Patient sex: M
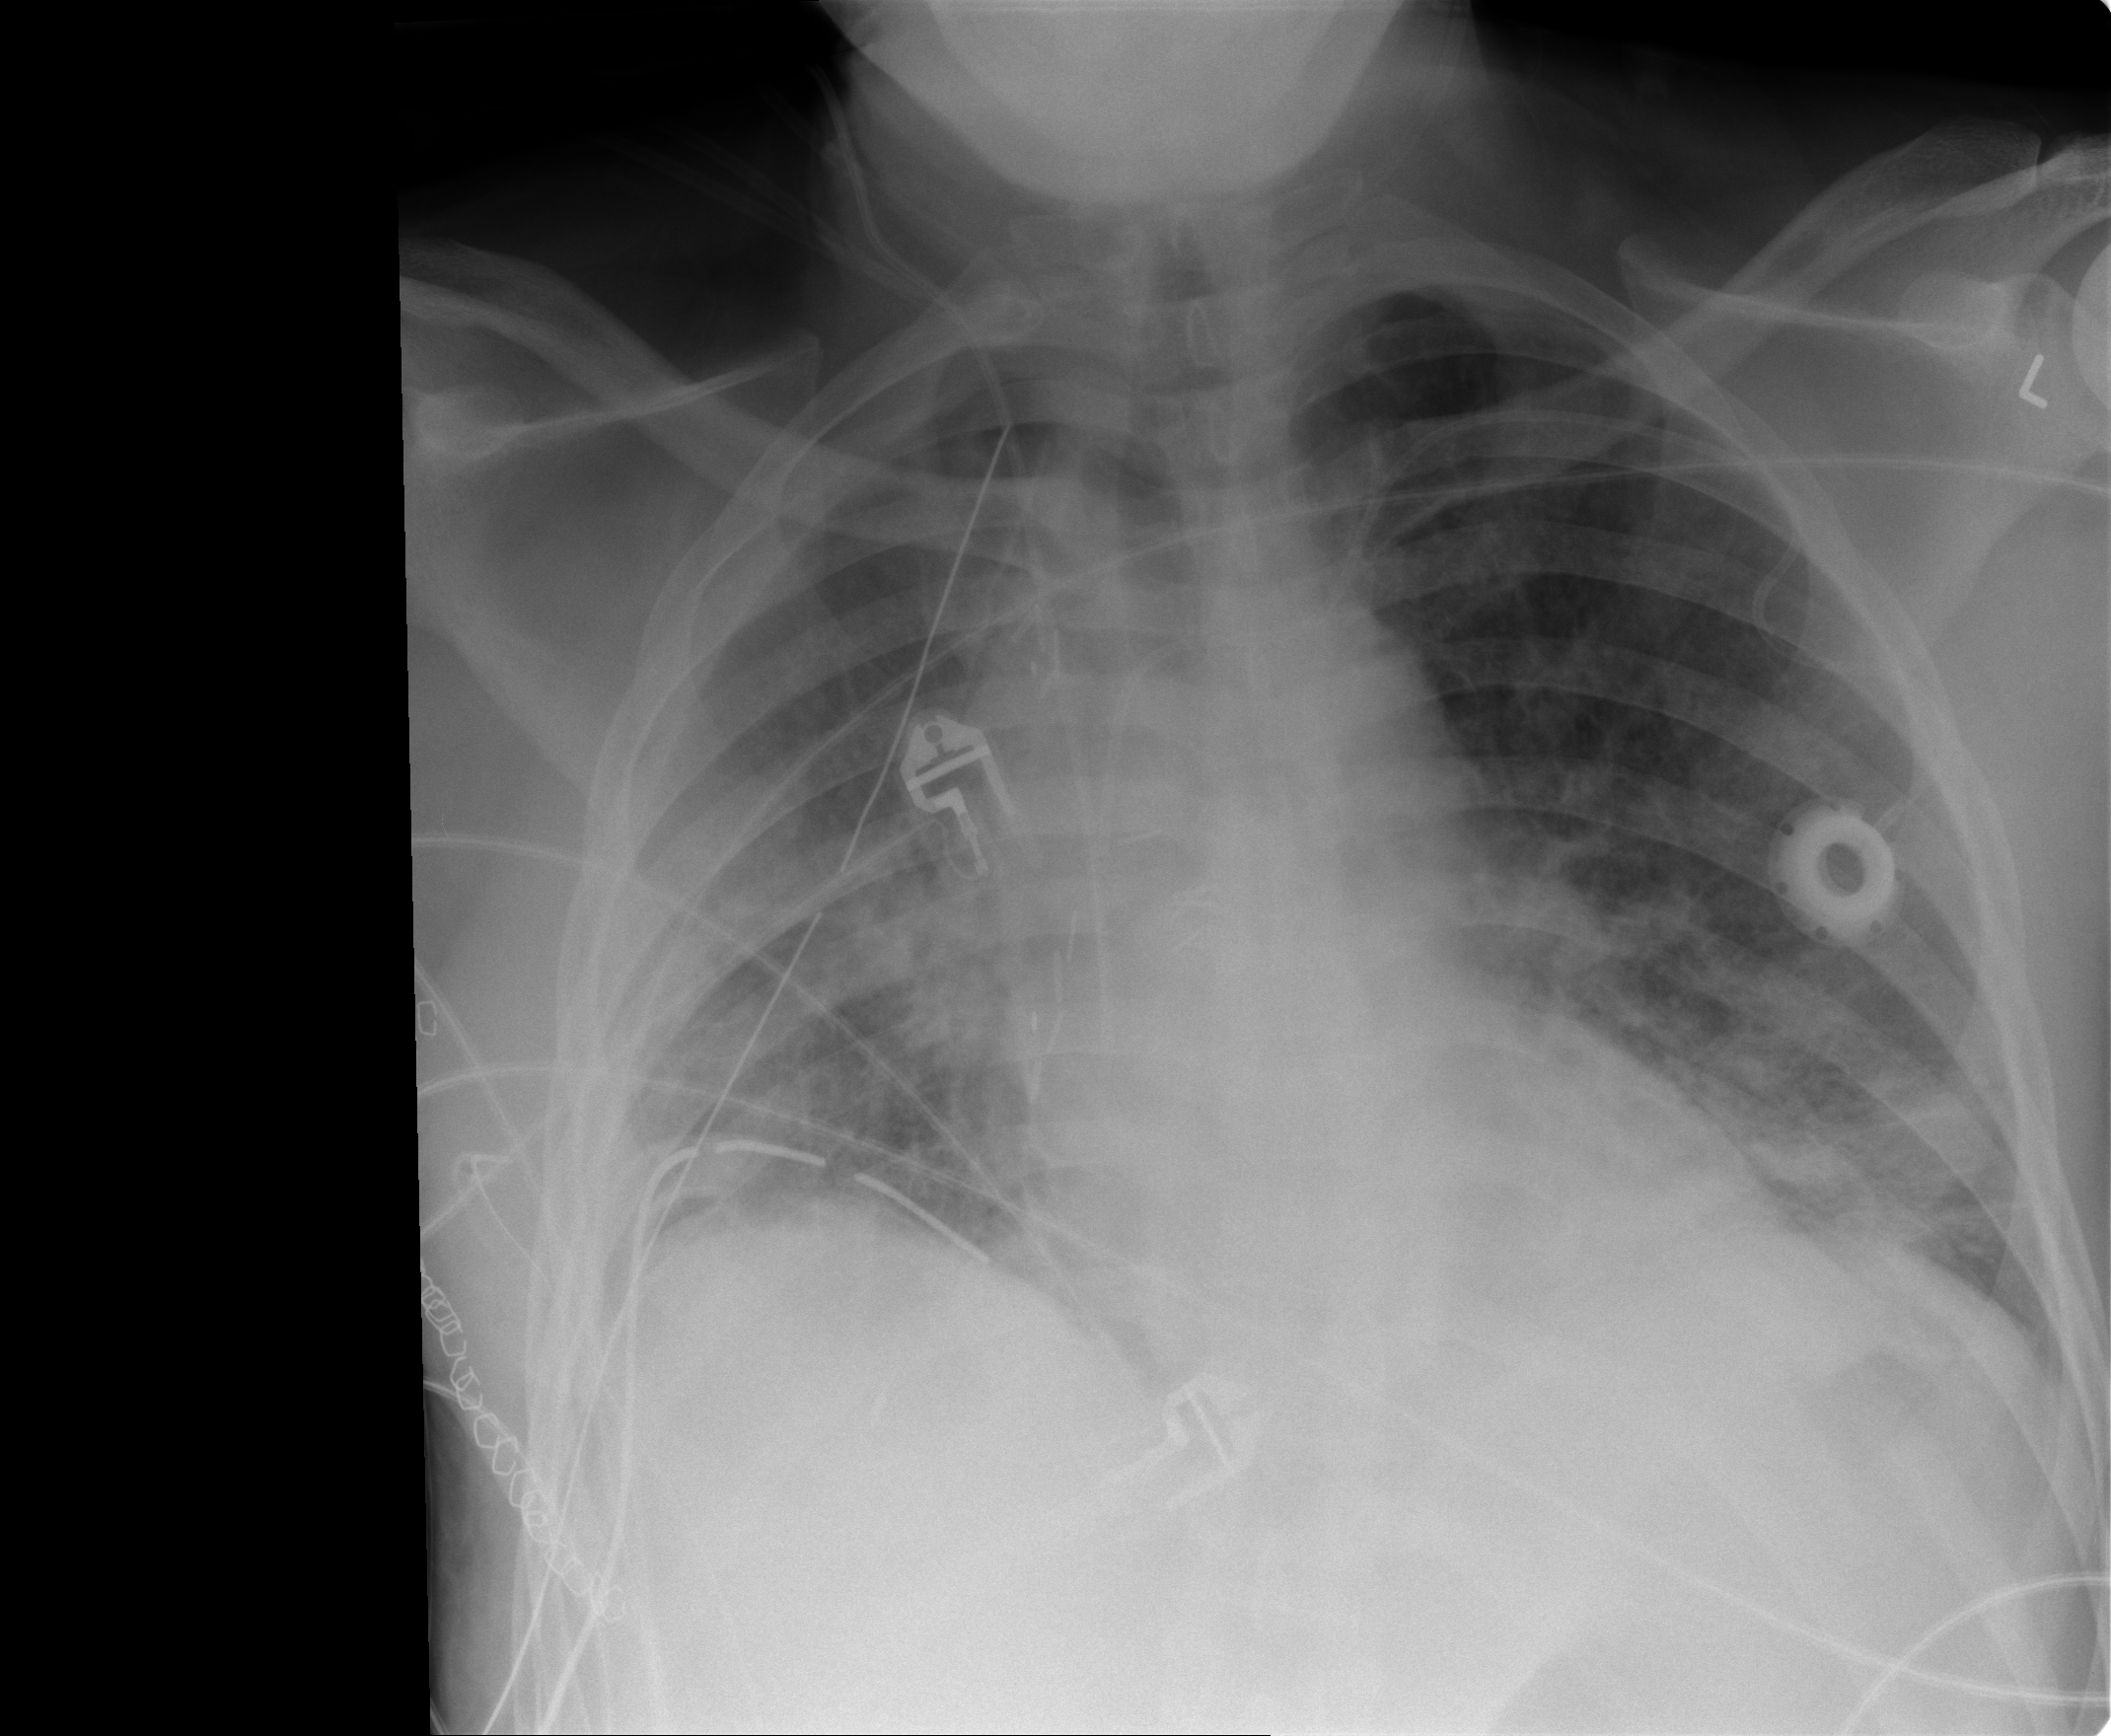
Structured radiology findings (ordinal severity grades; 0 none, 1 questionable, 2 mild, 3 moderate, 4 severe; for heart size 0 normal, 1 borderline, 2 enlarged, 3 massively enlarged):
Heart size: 2
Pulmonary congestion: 2
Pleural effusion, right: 0
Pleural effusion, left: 0
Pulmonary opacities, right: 3
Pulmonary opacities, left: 2
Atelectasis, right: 2
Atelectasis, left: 2